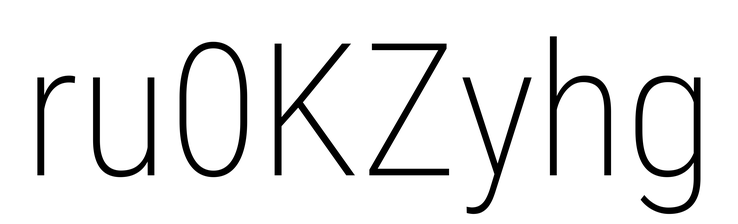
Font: Roboto_Condensed_ExtraLight